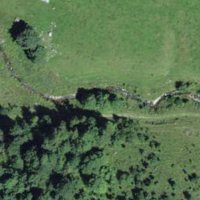
EUNIS habitat code: 23
Species observed at this site:
Prunella vulgaris
Sedum acre